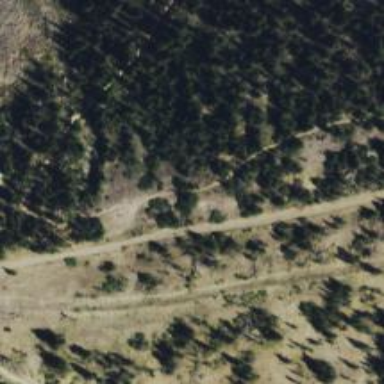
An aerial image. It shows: Trail path.